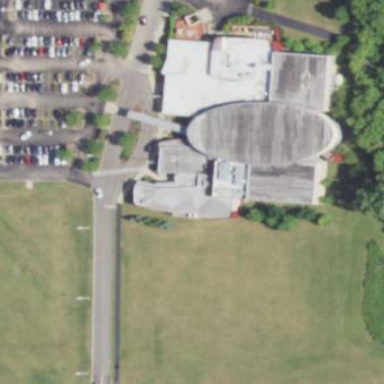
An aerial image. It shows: Building that houses fitness center.